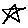
Label: star